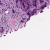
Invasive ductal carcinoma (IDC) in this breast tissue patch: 0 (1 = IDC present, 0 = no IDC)